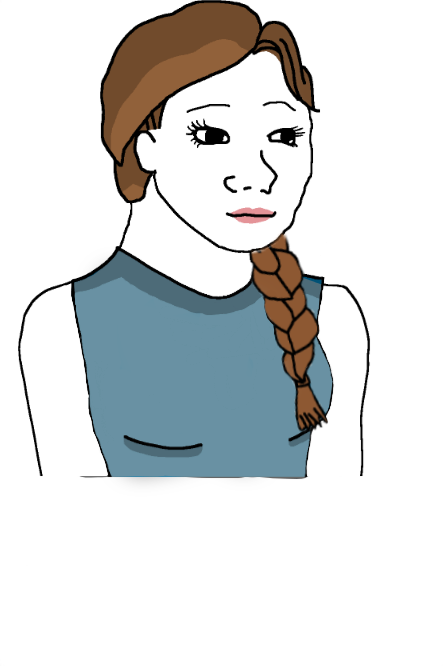
Label: 5_Trad_Wife